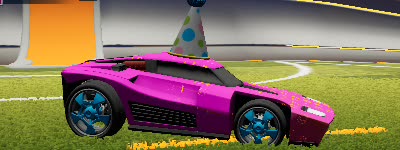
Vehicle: breakout